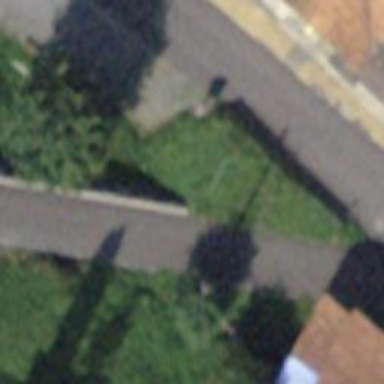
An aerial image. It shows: Bench.